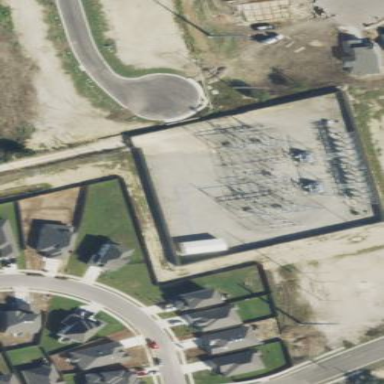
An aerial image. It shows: Distribution level power substation enclosed by wall.